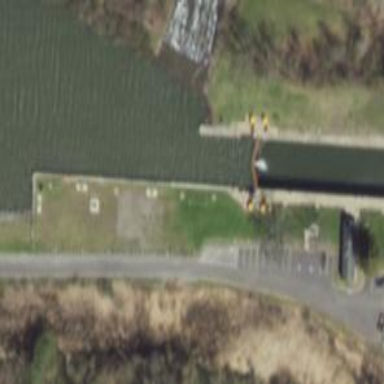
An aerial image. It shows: Lock gate on waterway.